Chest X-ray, PA view. Patient: 50 years old, sex F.
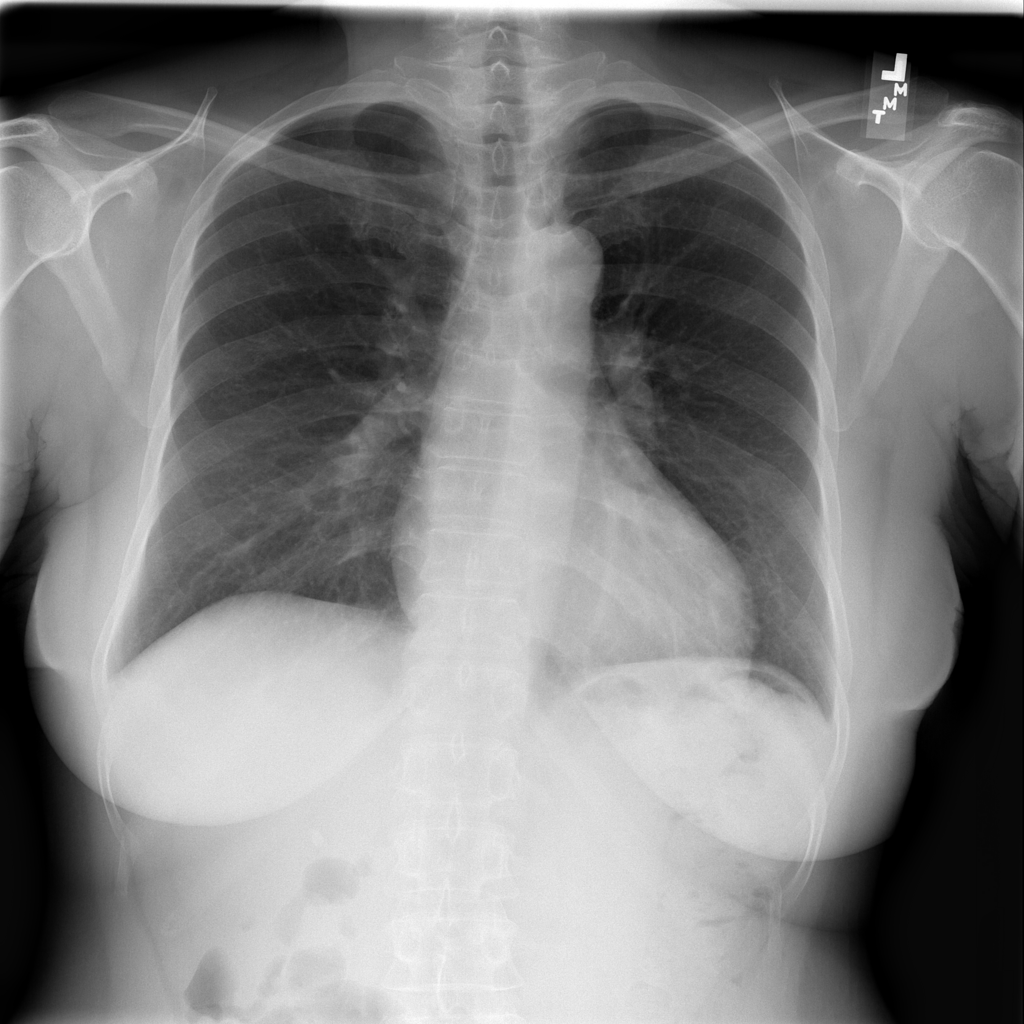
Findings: No Finding